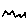
Label: zigzag